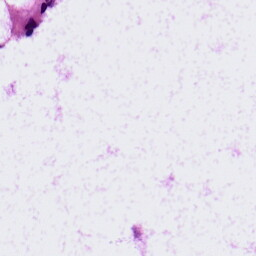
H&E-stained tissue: LymphNode